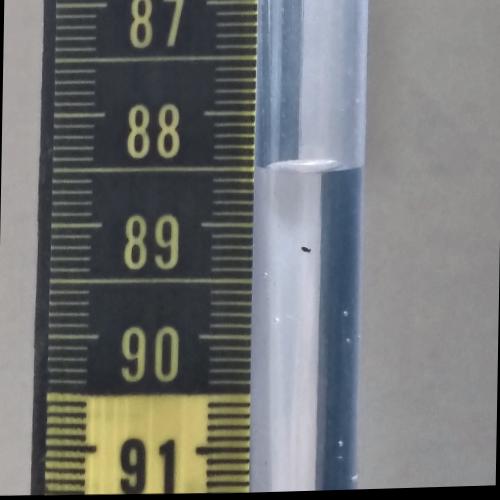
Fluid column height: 88.5 cm